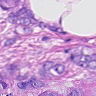
Metastatic tissue present: yes